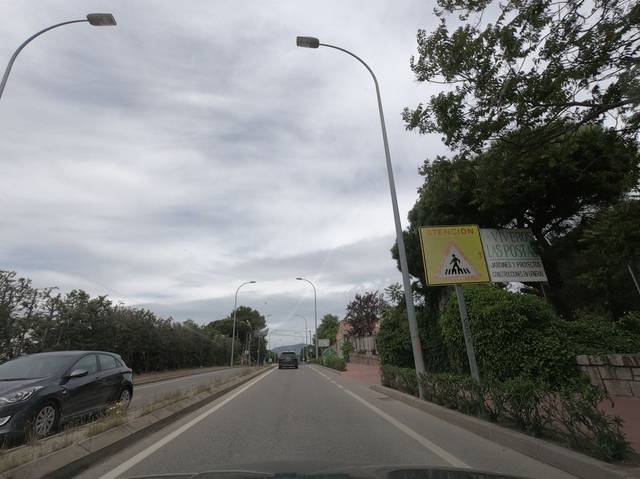
Region: Spain
Coordinates: 40.575, -4.009